Question: If I print a figure in MATLAB the background of the plot gets rendered black instead of white, like this:

(But in the figure window of MATLAB it is white as it is supposed to be)
This is the code similar to the one used to print the figure(but will run copy-paste):
'''
figure;
set(0,'DefaultAxesFontSize',13)
set(0,'DefaultTextFontSize',13)
set(gcf, 'Renderer', 'painters');
y = 1:100;
plot(y)
xlabel('Some X', 'FontSize', 14)
ylabel('Some Y', 'FontSize', 14)
title('Example', 'FontSize', 15)
legend('some function')
print(gcf,'test1.pdf','-dpdf')
'''
If I add the following line, however, it works (but there a slight grey background in the areas around the plot, of course)
'''
set(gcf, 'color', [0.99 0.99 0.99])
'''
My MATLAB version is R2013a (8.1.0.604)
'set(gcf, 'InvertHardCopy', 'off');' does not resolve the issue.
The problem seams to be caused by the HG2-Update.
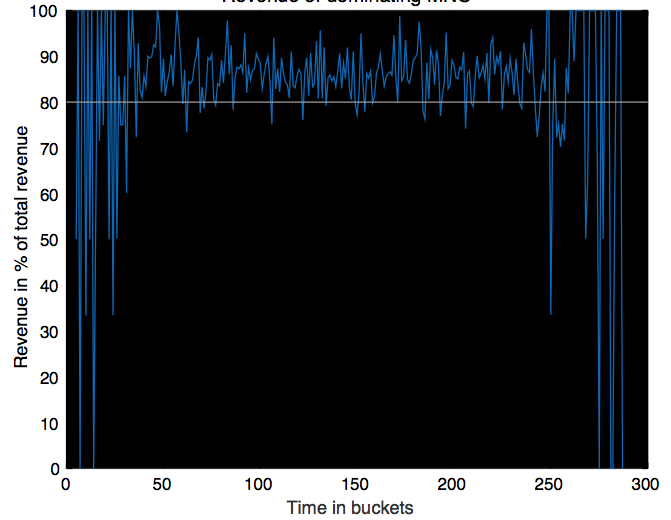
Answer: I'm also using the hack for the sake of beauty. Returning to is no option for me. Well, I don't have any problems with it, except one: printing directly to . That's what you're trying to do also. This functionality is still totally screwed up.
The solution: Save with the plot with '-dsvg' as vector graphic, open the file in and save again as pdf with the checkmark set.
I actually hoped to find a way to script this procedure, without success. So you have to do it manually or wait for the final release of HG2.